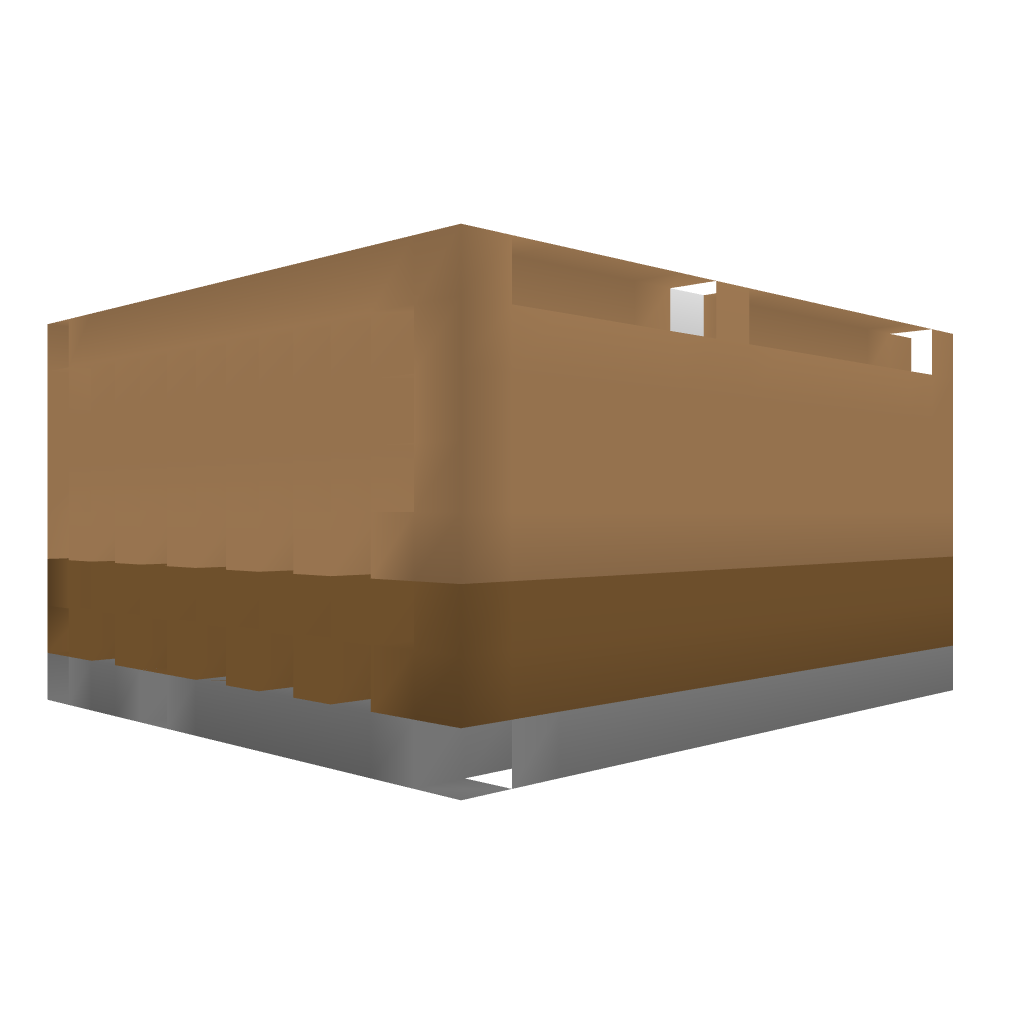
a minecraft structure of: Swimming pool cube wooden house no roof 20% earth below